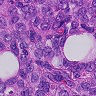
Metastatic tissue present: yes